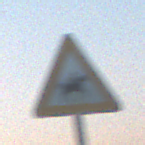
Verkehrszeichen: ReiterLinks
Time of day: SunriseSunset
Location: Outdoor (Nature)
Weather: Clear
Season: Winter
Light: Natural